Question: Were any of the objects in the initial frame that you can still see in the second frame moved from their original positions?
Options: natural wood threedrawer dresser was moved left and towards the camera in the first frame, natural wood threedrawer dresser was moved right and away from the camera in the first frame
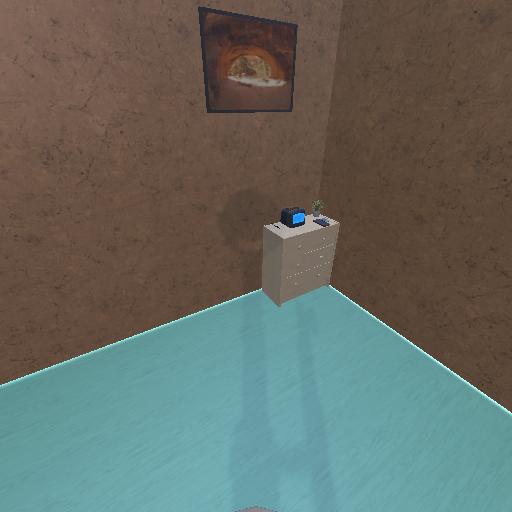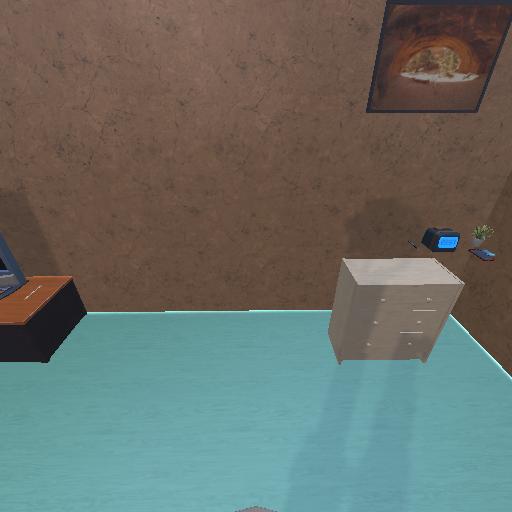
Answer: natural wood threedrawer dresser was moved left and towards the camera in the first frame